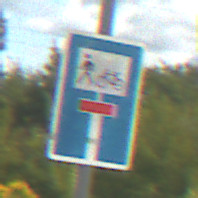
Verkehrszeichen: SackgasseRadverkehrFussgaengerDurchlaessig
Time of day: Midday
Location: Outdoor (Suburban)
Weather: PartlyCloudy
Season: Summer
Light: Natural